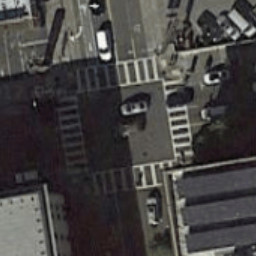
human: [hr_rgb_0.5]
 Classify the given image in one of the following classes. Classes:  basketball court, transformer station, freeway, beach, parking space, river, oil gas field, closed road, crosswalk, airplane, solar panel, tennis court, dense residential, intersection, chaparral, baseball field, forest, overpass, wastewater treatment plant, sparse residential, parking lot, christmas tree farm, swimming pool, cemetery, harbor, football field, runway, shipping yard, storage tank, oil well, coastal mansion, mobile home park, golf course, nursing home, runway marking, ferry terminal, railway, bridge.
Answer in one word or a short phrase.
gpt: crosswalk